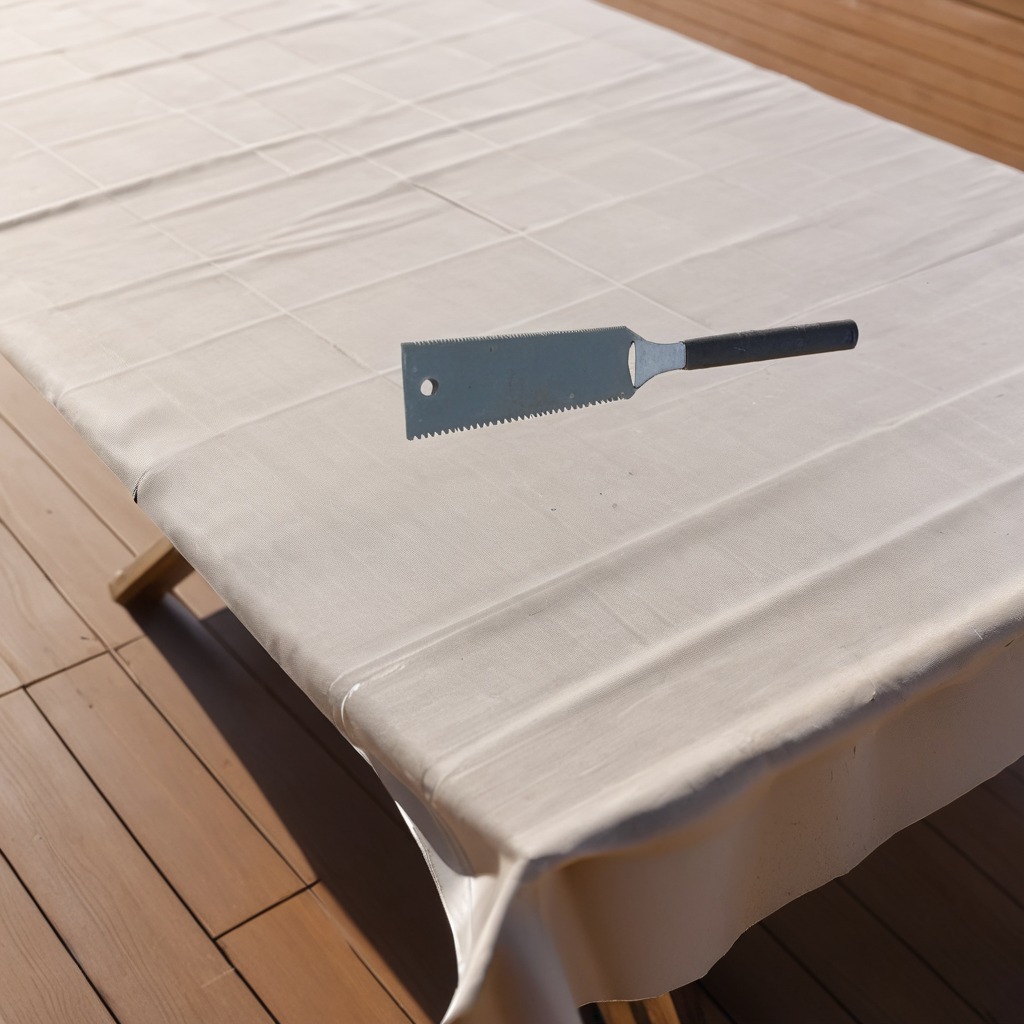
A metal saw is lying on a wooden table in an outdoor workshop during daytime bright natural light soft shadows worn but beneath the cloth.